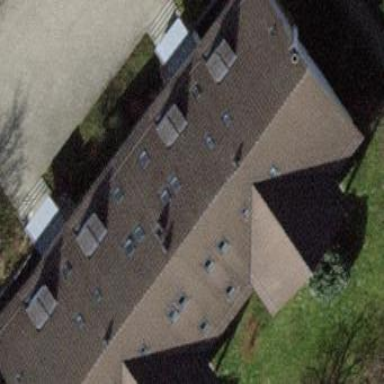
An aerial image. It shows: Gabled roof apartments building.